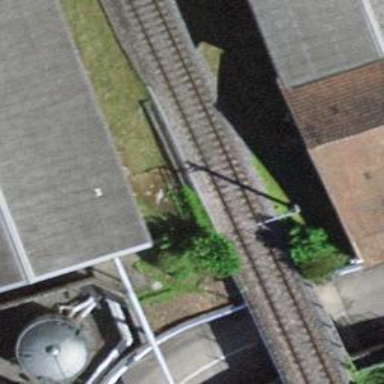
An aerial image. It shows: Railway track with contact lines for electrification.